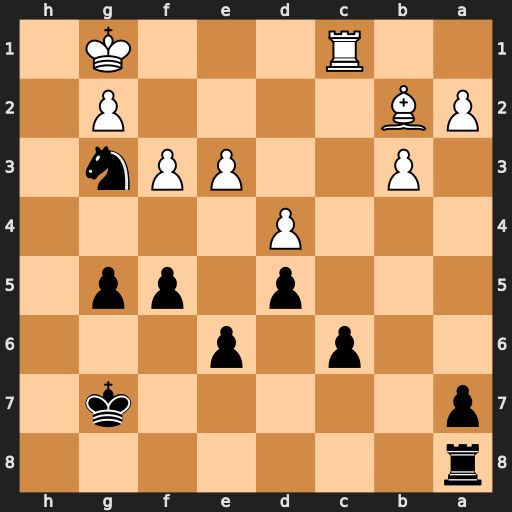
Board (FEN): r7/p5k1/2p1p3/3p1pp1/3P4/1P2PPn1/PB4P1/2R3K1
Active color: b
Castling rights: -
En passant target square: -
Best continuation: Ne2+ Kf1 Nxc1